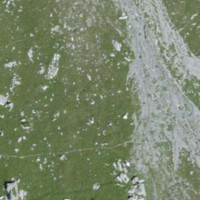
EUNIS habitat code: 26
Species observed at this site:
Gentianella campestris